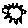
Label: sun